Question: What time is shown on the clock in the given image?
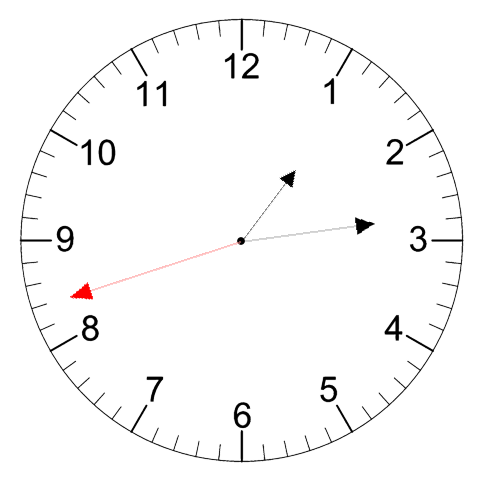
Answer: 01:13:42